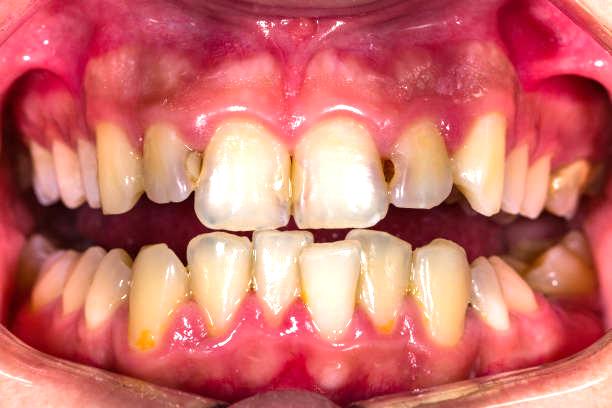
Condition: Gingivitis